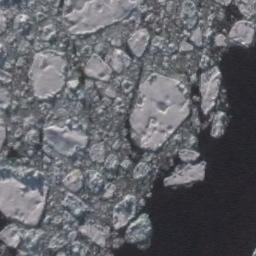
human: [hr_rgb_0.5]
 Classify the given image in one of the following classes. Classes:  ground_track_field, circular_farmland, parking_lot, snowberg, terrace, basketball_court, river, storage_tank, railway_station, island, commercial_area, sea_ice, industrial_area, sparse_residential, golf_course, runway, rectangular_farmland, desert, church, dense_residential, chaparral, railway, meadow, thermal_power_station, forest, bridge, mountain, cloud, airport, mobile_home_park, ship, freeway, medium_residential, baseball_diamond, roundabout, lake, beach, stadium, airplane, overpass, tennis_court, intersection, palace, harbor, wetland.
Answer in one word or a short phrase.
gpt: sea_ice